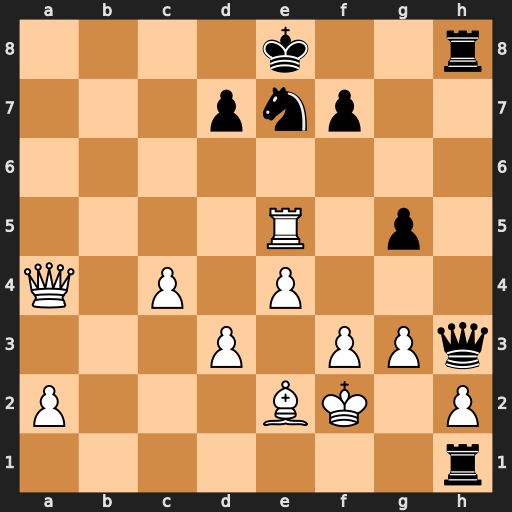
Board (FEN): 4k2r/3pnp2/8/4R1p1/Q1P1P3/3P1PPq/P3BK1P/7r
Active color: w
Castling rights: k
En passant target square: -
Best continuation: Qa8#